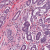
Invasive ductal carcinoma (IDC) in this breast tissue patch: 1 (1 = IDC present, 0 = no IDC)